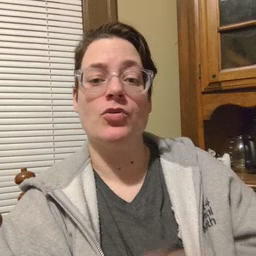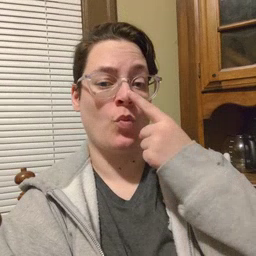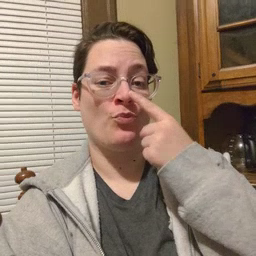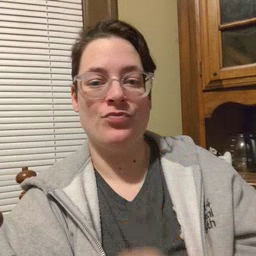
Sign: nose